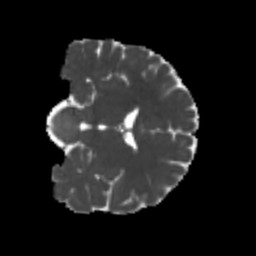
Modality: MD
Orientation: coronal
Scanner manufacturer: siemens
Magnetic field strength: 3 T
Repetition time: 4 s
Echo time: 0.0594 s